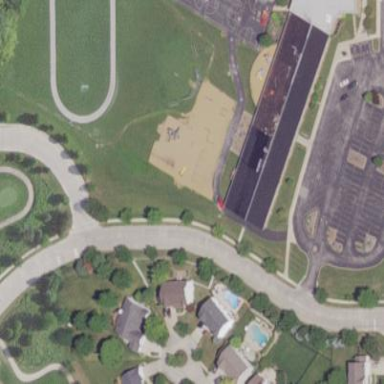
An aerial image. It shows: Playground with pebblestone surface.